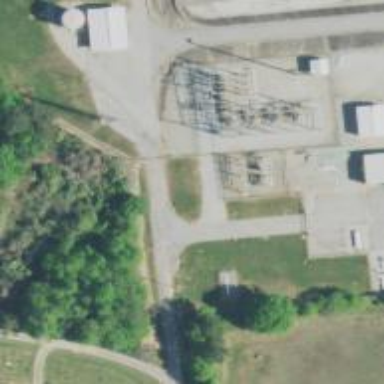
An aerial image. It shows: Industrial substation surrounded by fence.